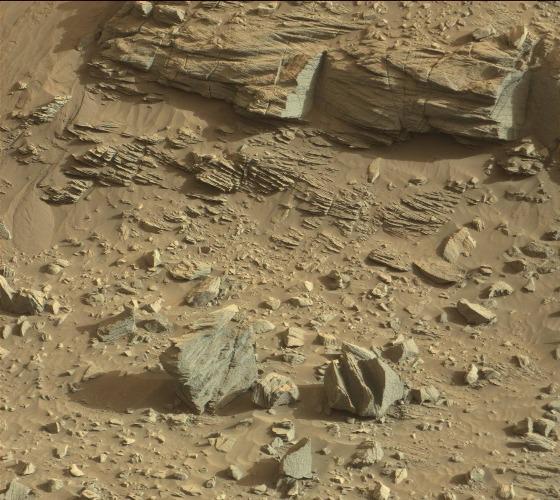
Terrain classes present: Bedrock, Gravel / Sand / Soil, Rock, Shadow